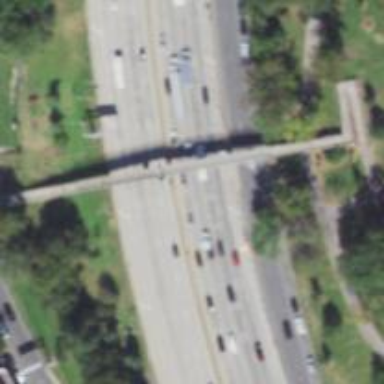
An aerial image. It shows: Bridge over cycleway.